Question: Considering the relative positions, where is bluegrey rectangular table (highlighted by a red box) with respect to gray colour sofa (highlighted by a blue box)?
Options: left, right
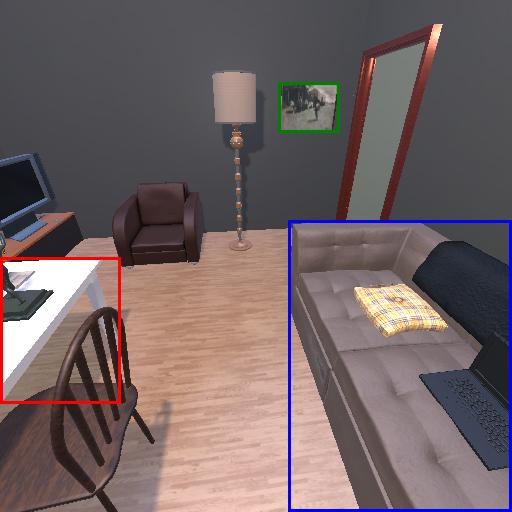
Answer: left